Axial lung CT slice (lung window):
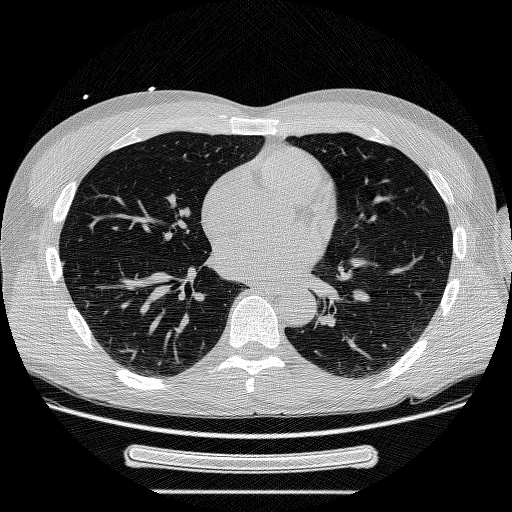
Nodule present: no